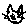
Label: cat